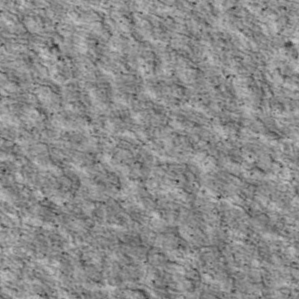
Label: non_frost